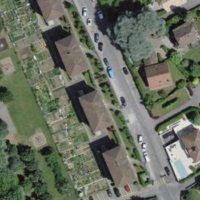
EUNIS habitat code: 53
Species observed at this site:
Erinaceus europaeus